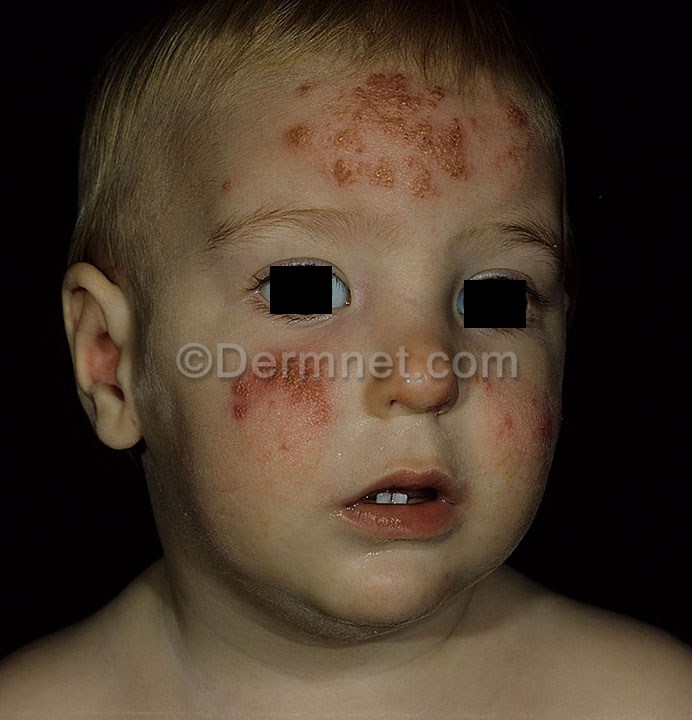
Disease: Atopic Dermatitis Photos